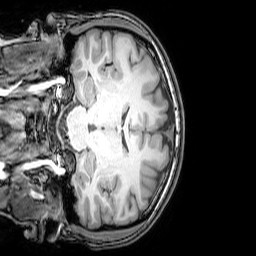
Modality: T1w
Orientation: coronal
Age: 25
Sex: female
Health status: healthy
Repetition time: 0.081 s
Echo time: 0.037 s